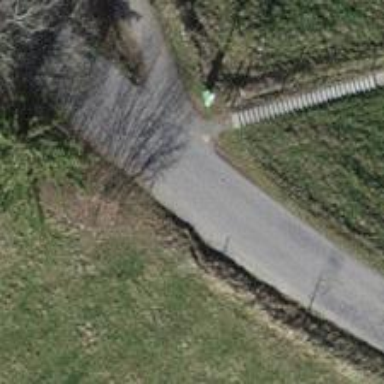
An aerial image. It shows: Set of steps on the road.